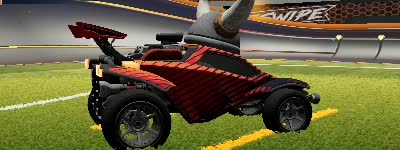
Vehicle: octane